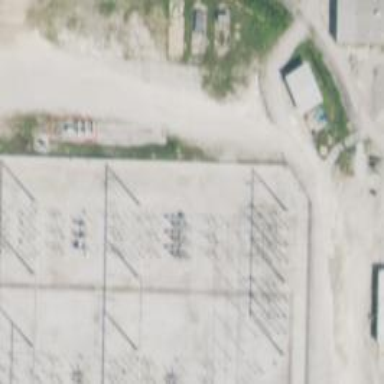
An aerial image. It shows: Switch for power supply.